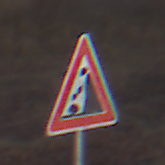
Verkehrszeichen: SteinschlagRechts
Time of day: MorningAfternoon
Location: Outdoor (Nature)
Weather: PartlyCloudy
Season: NotSpecified
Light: Natural